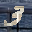
Label: 3